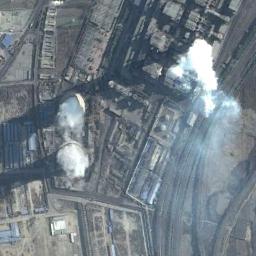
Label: thermal_power_station